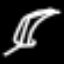
Label: leaf